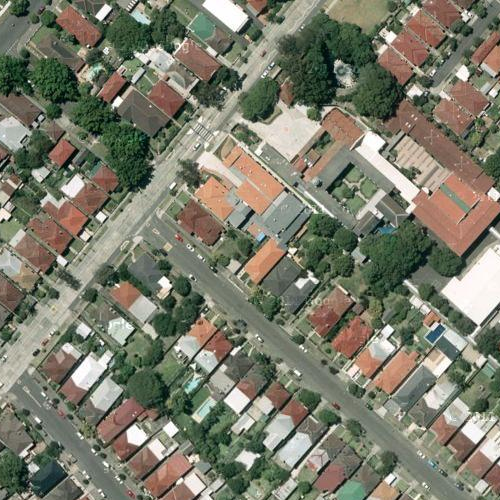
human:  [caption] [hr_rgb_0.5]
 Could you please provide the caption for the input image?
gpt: A residential area with houses arranged neatly while many plants on the roadside .

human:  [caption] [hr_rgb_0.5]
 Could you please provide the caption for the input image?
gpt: Lots of houses with red and orange roofs arranged in lines .

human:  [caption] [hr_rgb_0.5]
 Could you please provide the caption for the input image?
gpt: A residential area with houses arranged neatly and some roads go through this area .

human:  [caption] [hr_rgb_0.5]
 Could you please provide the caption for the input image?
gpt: A town with many houses arranged in lines while some cars on the roads .

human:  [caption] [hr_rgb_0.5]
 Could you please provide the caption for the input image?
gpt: A residential area with houses arranged neatly .